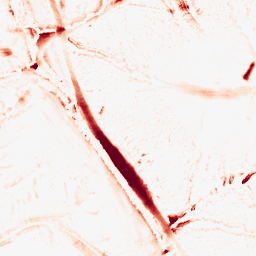
Category: morphological
Decomposition family: morphological
Decomposition parameters: operation: opening
size: 10
Upsampling method: sinc_blackman
Upsampling parameters: scale: 2
kernel_size: 8
Upsampling scale: 2